Question: Disclaimer: I have read everything that I can read on the topic of snapshots and versioning on both stack overflow and on internet. My requirement is not version tracking for audit trail or the database-level snapshots. I have spent more than 1 week to research on my own and to think through the possible options. Sorry, I could have missed some links - if the solution to my problem is already discussed in some other thread, please point me there.
It is a bit long; please bear with me.
Here is the situation: We are trying to create a generic design to store snapshots of the transactional data in our transactional database and also to keep a revision history of reference data.
As part of the business process, a user can press a button to publish certain object. For the purpose of illustration, let us say that the user can publish a proposal from the vendor before negotiation starts. Then, at different points in time through the negotiation process, the user can publish the proposal data. The proposal contains a budget, sales targets and many other items. When a proposal is snapshotted, all the linked entities have to be snapshotted. Finally, after the negotiation, a contract is signed. At this point, a complete snapshot of the contract has to be created. Not all the entities in the contract are there in the proposal - there are lot of overlapping entities, but there are unique entities attached to proposal and contract.
We have to keep both these published versions and the latest active versions available. Published versions are made available on a website to be referenced by both vendors as well the management team. Not all published versions are made available on the website, but the last published proposal and latest published contract are always available in the website. This website also has to be populated from the same database.
Also, a finance user can decide to snapshot only the budget alone and a sales manager can snapshot the sales targets. So, snapshots are available at multiple granularities.
We also have a requirement to track versions of the master data. It is a business requirement to track all the changes to key master data columns over time. For example, we have region information associated with the sales targets. The name of the region can change and we want to track these changes. Let us assume that at the time of proposal, the region's name is R1 and a snapshot is created. Then, the name of the region changes to R2 and then 2 other snapshots are created. We want to able to link the sales targets to the correct region name at those points in time, not necessarily to the latest region name.
We have some flexibility in modelling as we have both a transaction DB and a data warehouse DB and we can decide to store some of this information either in the transaction DB or in the data warehouse DB.
Here is our design. We have a Publication table which captures basic information about the published data - who published and the date, the reason, and the type of object published (proposal or budget or sales targets).
We store the snapshots in the same table as the original data. So, proposal snapshots would be stored with live proposals in the proposals table. We have a column called Publication ID in every table which has to be published. This column is a FK to the Publication table. If the Publication ID is null, that record is the active version.
I realized that the post is very lengthy. Hence, rather than listing the scenario details, I thought of quickly summarizing the design considerations in a mind map.

Now there are 2 solutions that we are leaning towards - both would store a snapshot of all the data whether it has changed or not. Maintaining only the delta while keeping table structures intact would necessitate a very complex stored procedure which has to run on every insert/update of any of the snapshotted object. I do not want to go down this route as this would take longer and the volumes are not that huge anyway.
Solution 1: Each time, an object is published (like proposal or budget), we would populate an XML tree and persist this in the database. Only the latest version need to be available in website and old versions are rarely needed. Given this, would I run into big performance issue due to using XML? We use SQL Server. The data volumes are that not huge.
Solution 2: All the transaction tables would have a publication ID and the reference data would have start and end dates. Whenever an object is published, we would make a copy of all transaction records and put the publication ID there and we would copy all of reference data records and put a snapshot date as the end date. This would allow us to have normal versioning for reference data outside of the publication process.
I would need opinions from experienced minds here as to the drawbacks of these 2 approaches and whether there is any other better scenario.
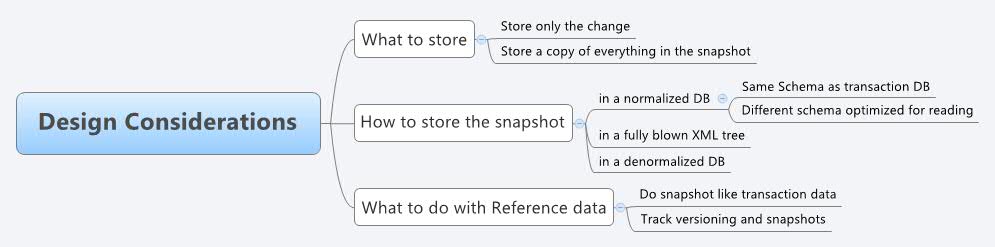
Answer: My approach would be to opt for solution 2. Taking your design considerations in order:
1. I would store a copy of everything in the snapshot. If you store the change only, you give yourself the problem of snapshotting details of the process to obtain the desired snapshot from the changes. Initially this is not an issue, but as schemas, programs, and processes change, you will have to maintain details of how to retreive your desired snapshot from a process that has itself changed. Doable, but potentially fragile.
2. I would go for an option not mentioned in your diagram, though sketched out in your description of solution 2. This is using a schema very similar to that of the transaction DB, but extended to include the information specific to the snapshots. You mention publication ID as a foreign key, and dates for the reference data. You might find you need additional information such as dates, related to the transaction data.
3. The same schema will not do - you have pointed out (Publication ID) that the same schema is not adequate. Nothing in what you post suggests you need to adopt a different schema optimised for reading. Even if this proves to be required, it is something that can be incorporated at a later stage, with the current, extended schema as a starting point. I do not have much experience with XML trees, but would ask "why introduce another technology when you have alternatives that can utilise your existing infrastructure?" Any advantage you perceive from this approach would have to be very significant to warrent throwing away the advantage of leverage from your existing architecture. Similar considerations apply to a denormalised DB. Why go there until there is a demonstrated need to do so?
4. Again I would adopt the approach of tracking versioning and snapshots. You give a primary benefit of this approach in your solution 2. I would add the snapshotting of the reference data as part of the snapshotting process, rather than the versioning process. (Ie when a snapshot is taken, ensure the appropriate reference tables form part of the snapshot). It seems from your description that you have two different requirements that happen to utilise the same data - the snapshotting, and the versioning. There seems to be little dependency between them, and so you should keep them as independent as possible - lack of coupling.
5. You make mention of potentially using the data warehouse as storage, though not specifically mentioned in your solutions. If your volumes are, as you suggest, low, then I would have thought that a seperate database was adequate. You do give the impression that volumes of both data and users for the snapshots are low, so there would not seem to be a prima facie case for using the data warehouse. At the same time, the warehouse does have some mechanisms for storing exactly this type of historic data, to be used for reading and analysis.
I am sorry that I have not directly answered your questions here - but I hope this provides some pointers and another view on your stated situation.